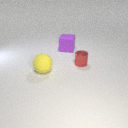
large yellow rubber sphere in front of large purple rubber cube